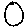
Label: circle